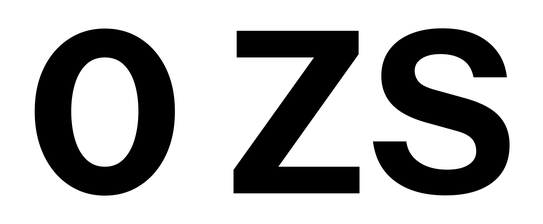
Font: InstrumentSans_Bold